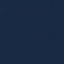
Land use / land cover class: SeaLake